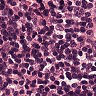
Metastatic tissue present: no